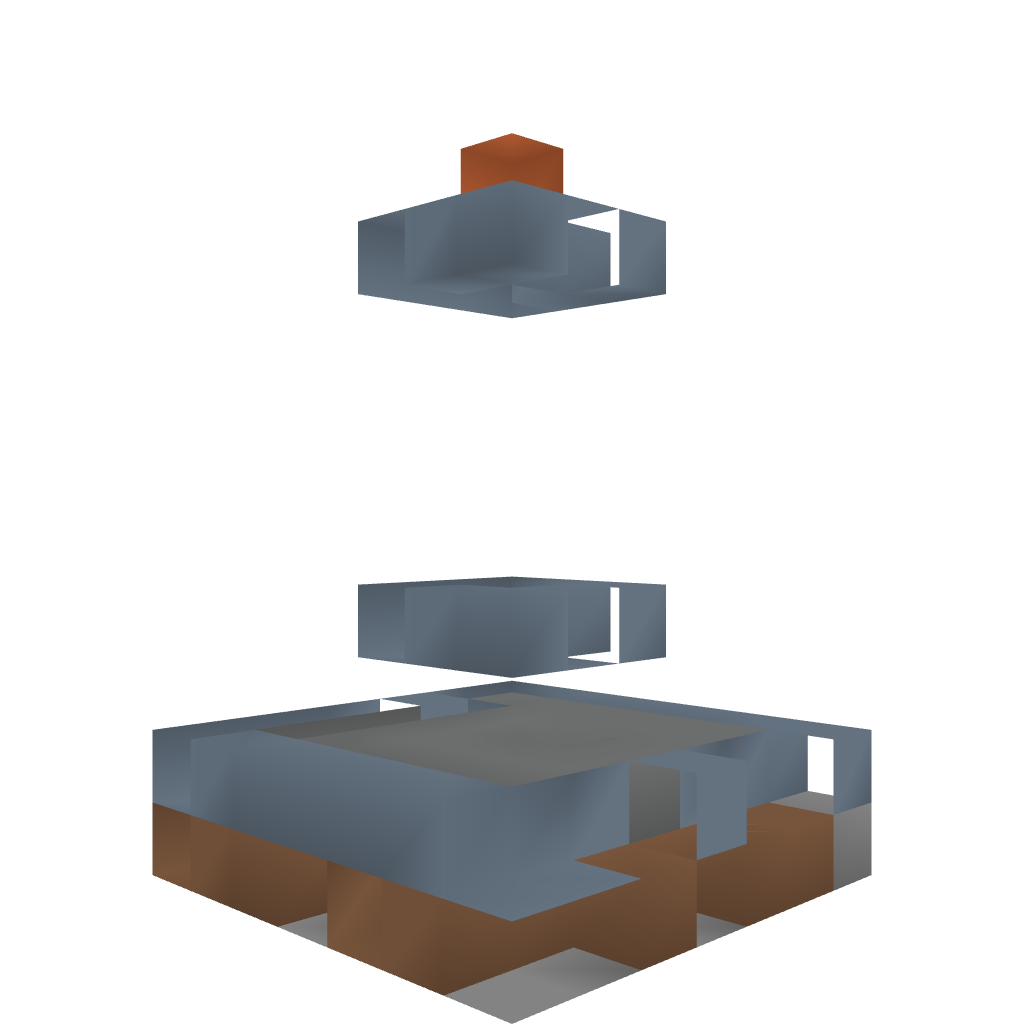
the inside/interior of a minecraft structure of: Goblet of Fire